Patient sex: M
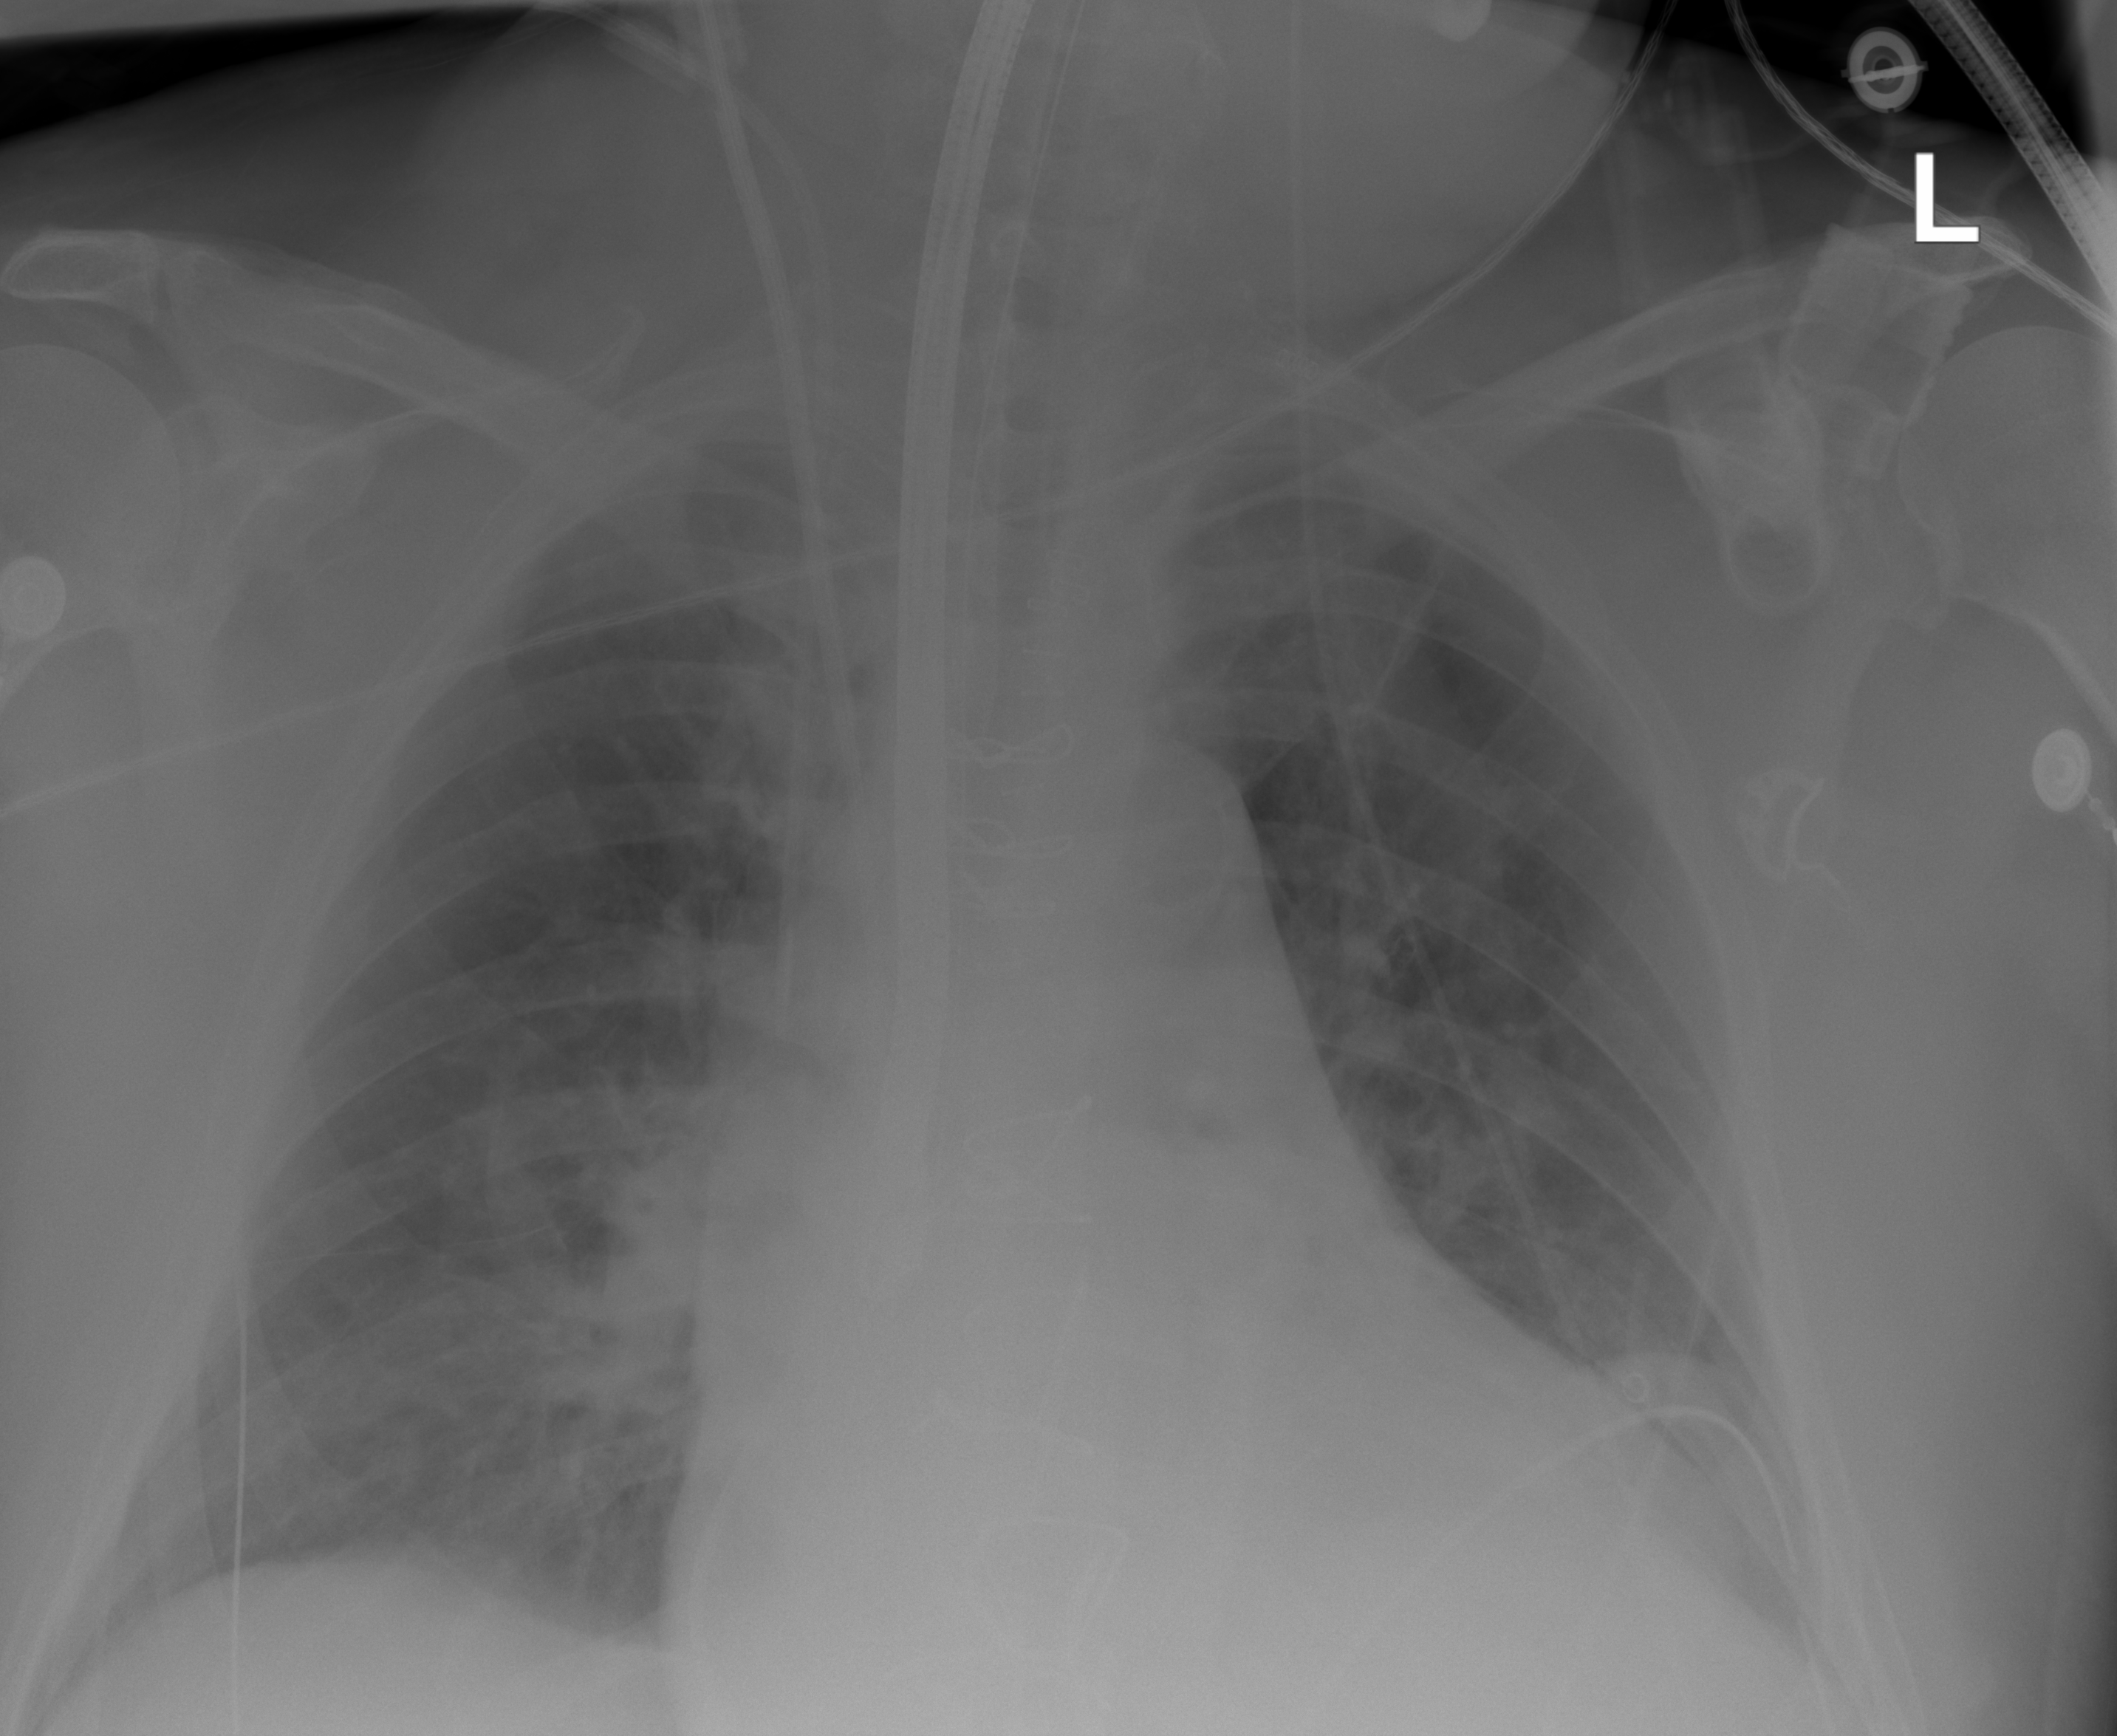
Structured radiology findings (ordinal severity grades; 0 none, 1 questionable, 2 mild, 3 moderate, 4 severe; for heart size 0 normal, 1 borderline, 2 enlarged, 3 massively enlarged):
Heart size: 3
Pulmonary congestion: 2
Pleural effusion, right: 0
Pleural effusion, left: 2
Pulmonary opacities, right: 2
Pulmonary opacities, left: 2
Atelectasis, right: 0
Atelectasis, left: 2